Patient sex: M
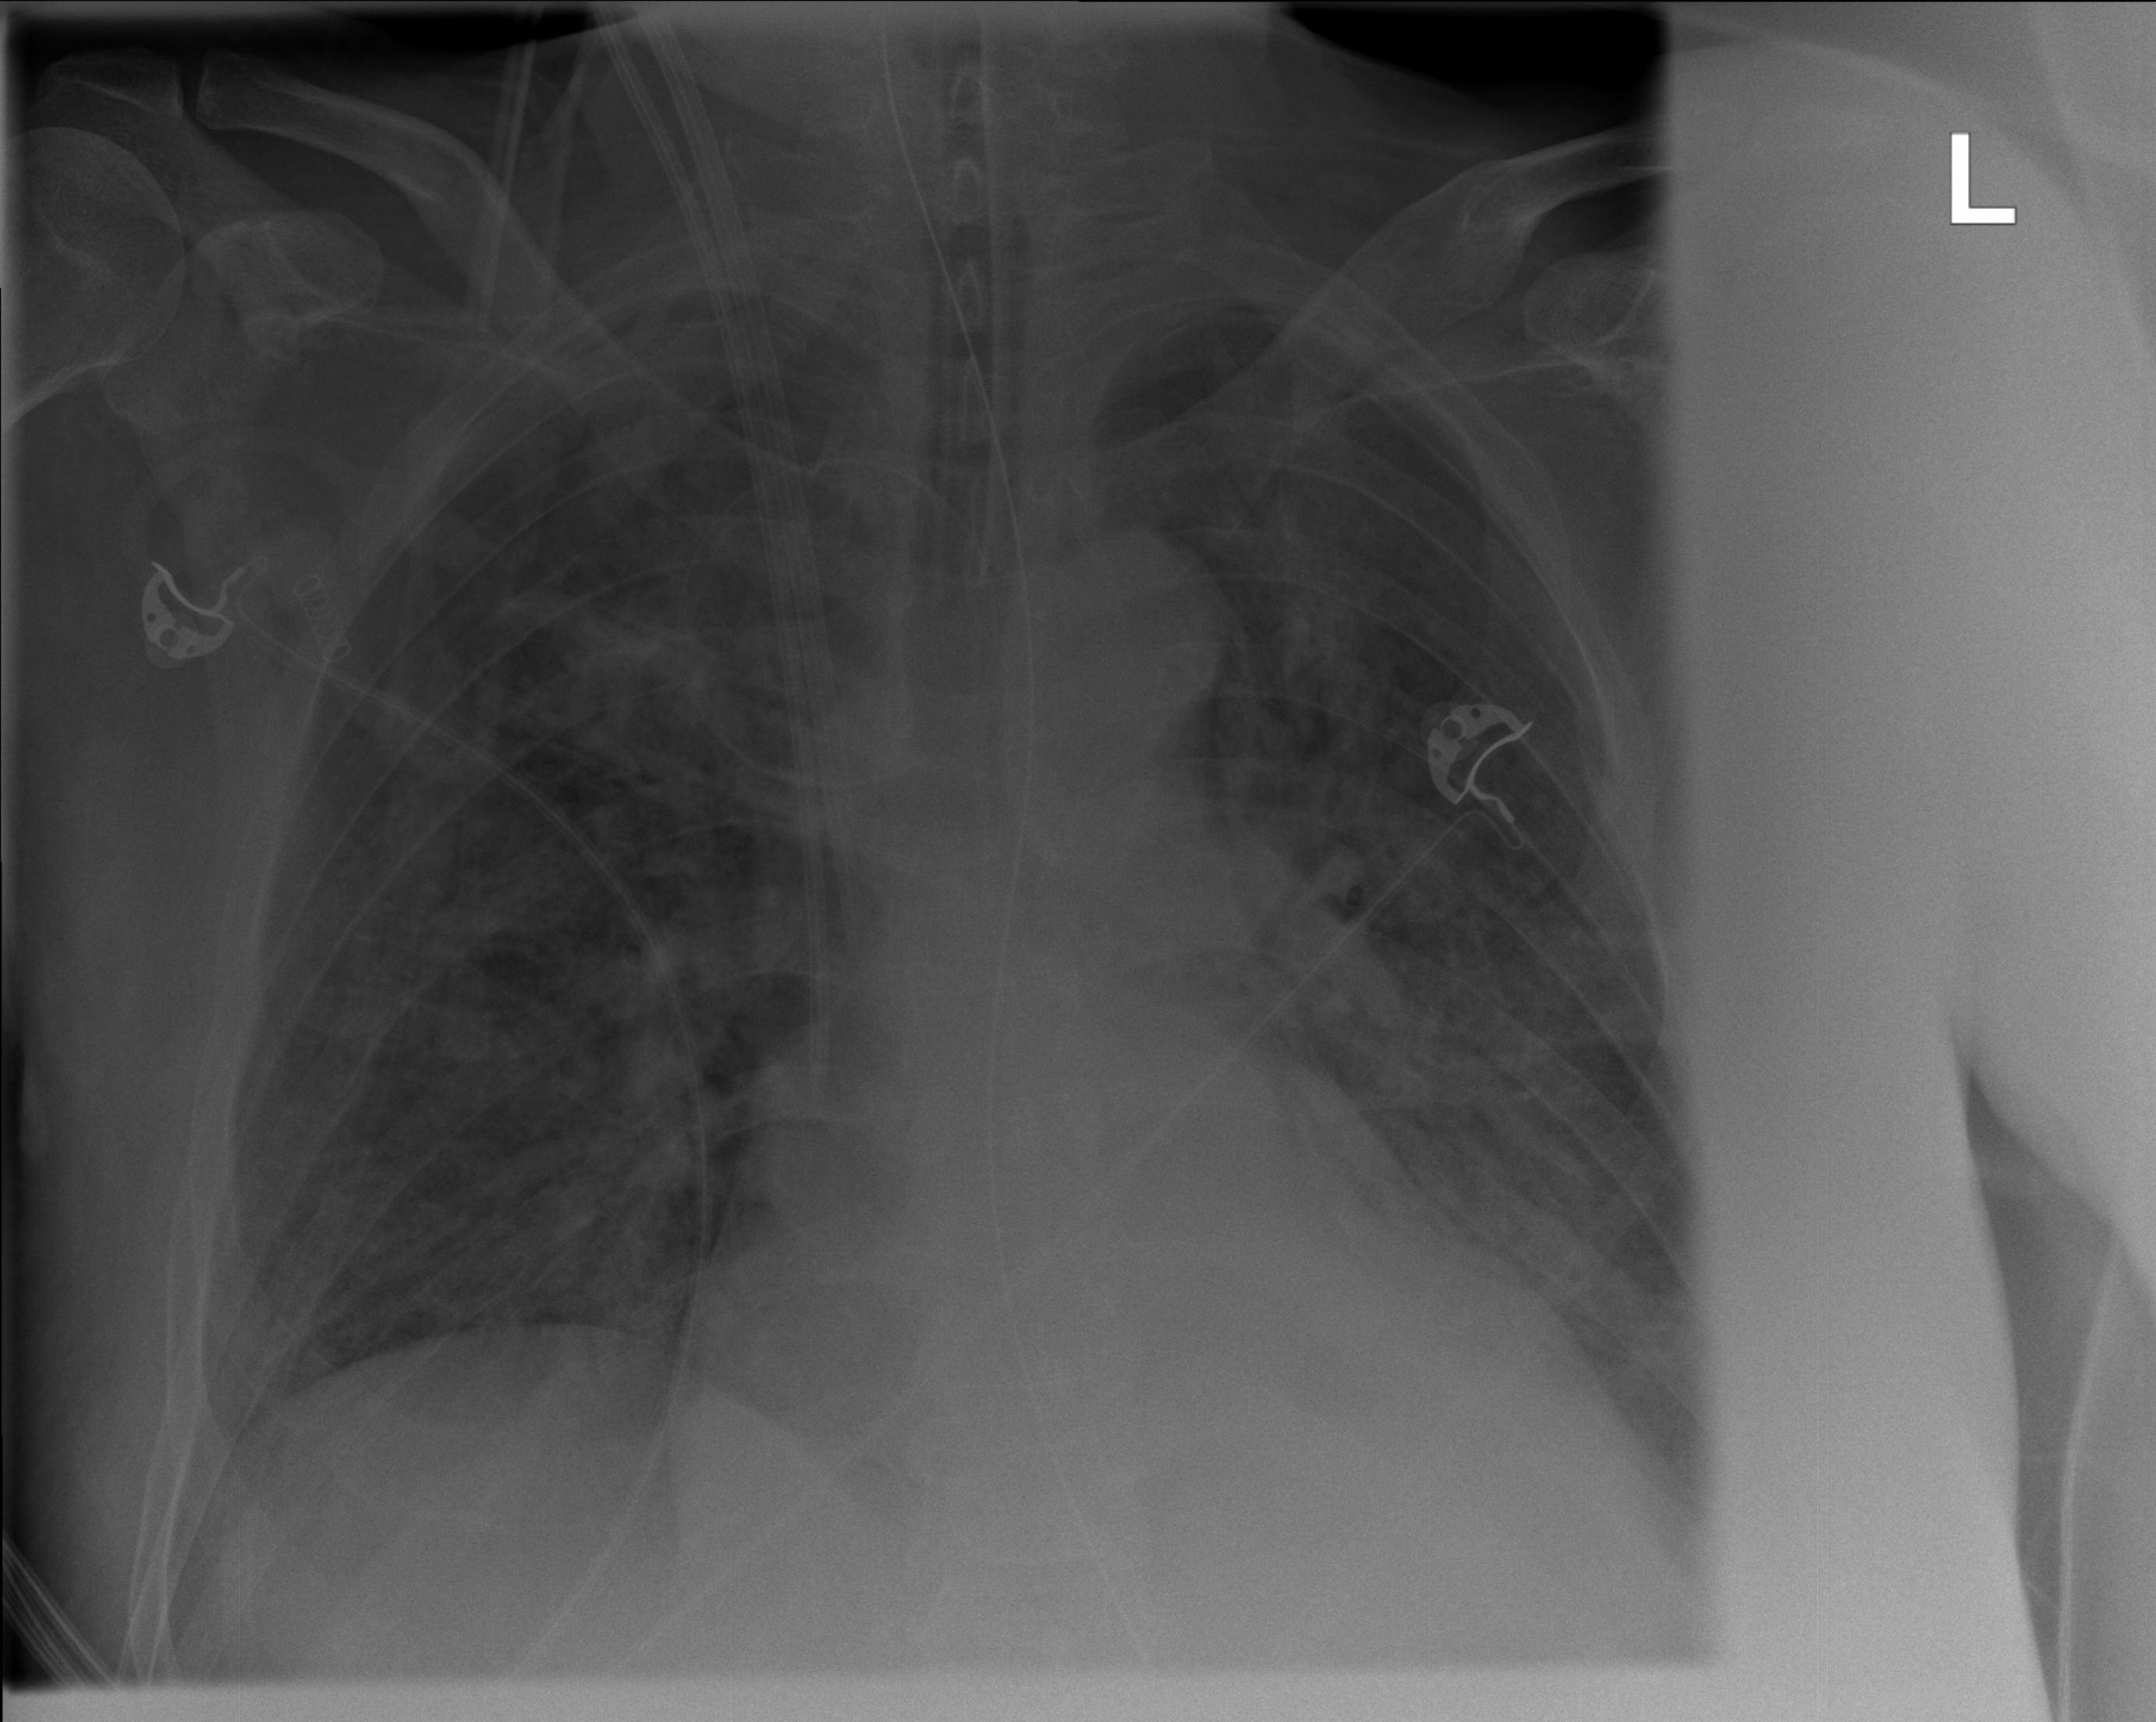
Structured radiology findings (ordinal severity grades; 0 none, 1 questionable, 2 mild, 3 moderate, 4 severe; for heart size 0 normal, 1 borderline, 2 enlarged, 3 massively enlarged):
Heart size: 2
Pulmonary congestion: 2
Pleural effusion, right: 0
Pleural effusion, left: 2
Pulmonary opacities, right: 3
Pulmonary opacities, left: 3
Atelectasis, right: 3
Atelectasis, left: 3